Interaction volume radius: 10 \u00c5
Interaction volume height: 10 \u00c5
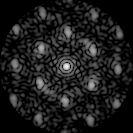
Disorder parameter: 0.461